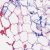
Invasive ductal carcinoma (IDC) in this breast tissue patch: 0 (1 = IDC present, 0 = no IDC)